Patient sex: M
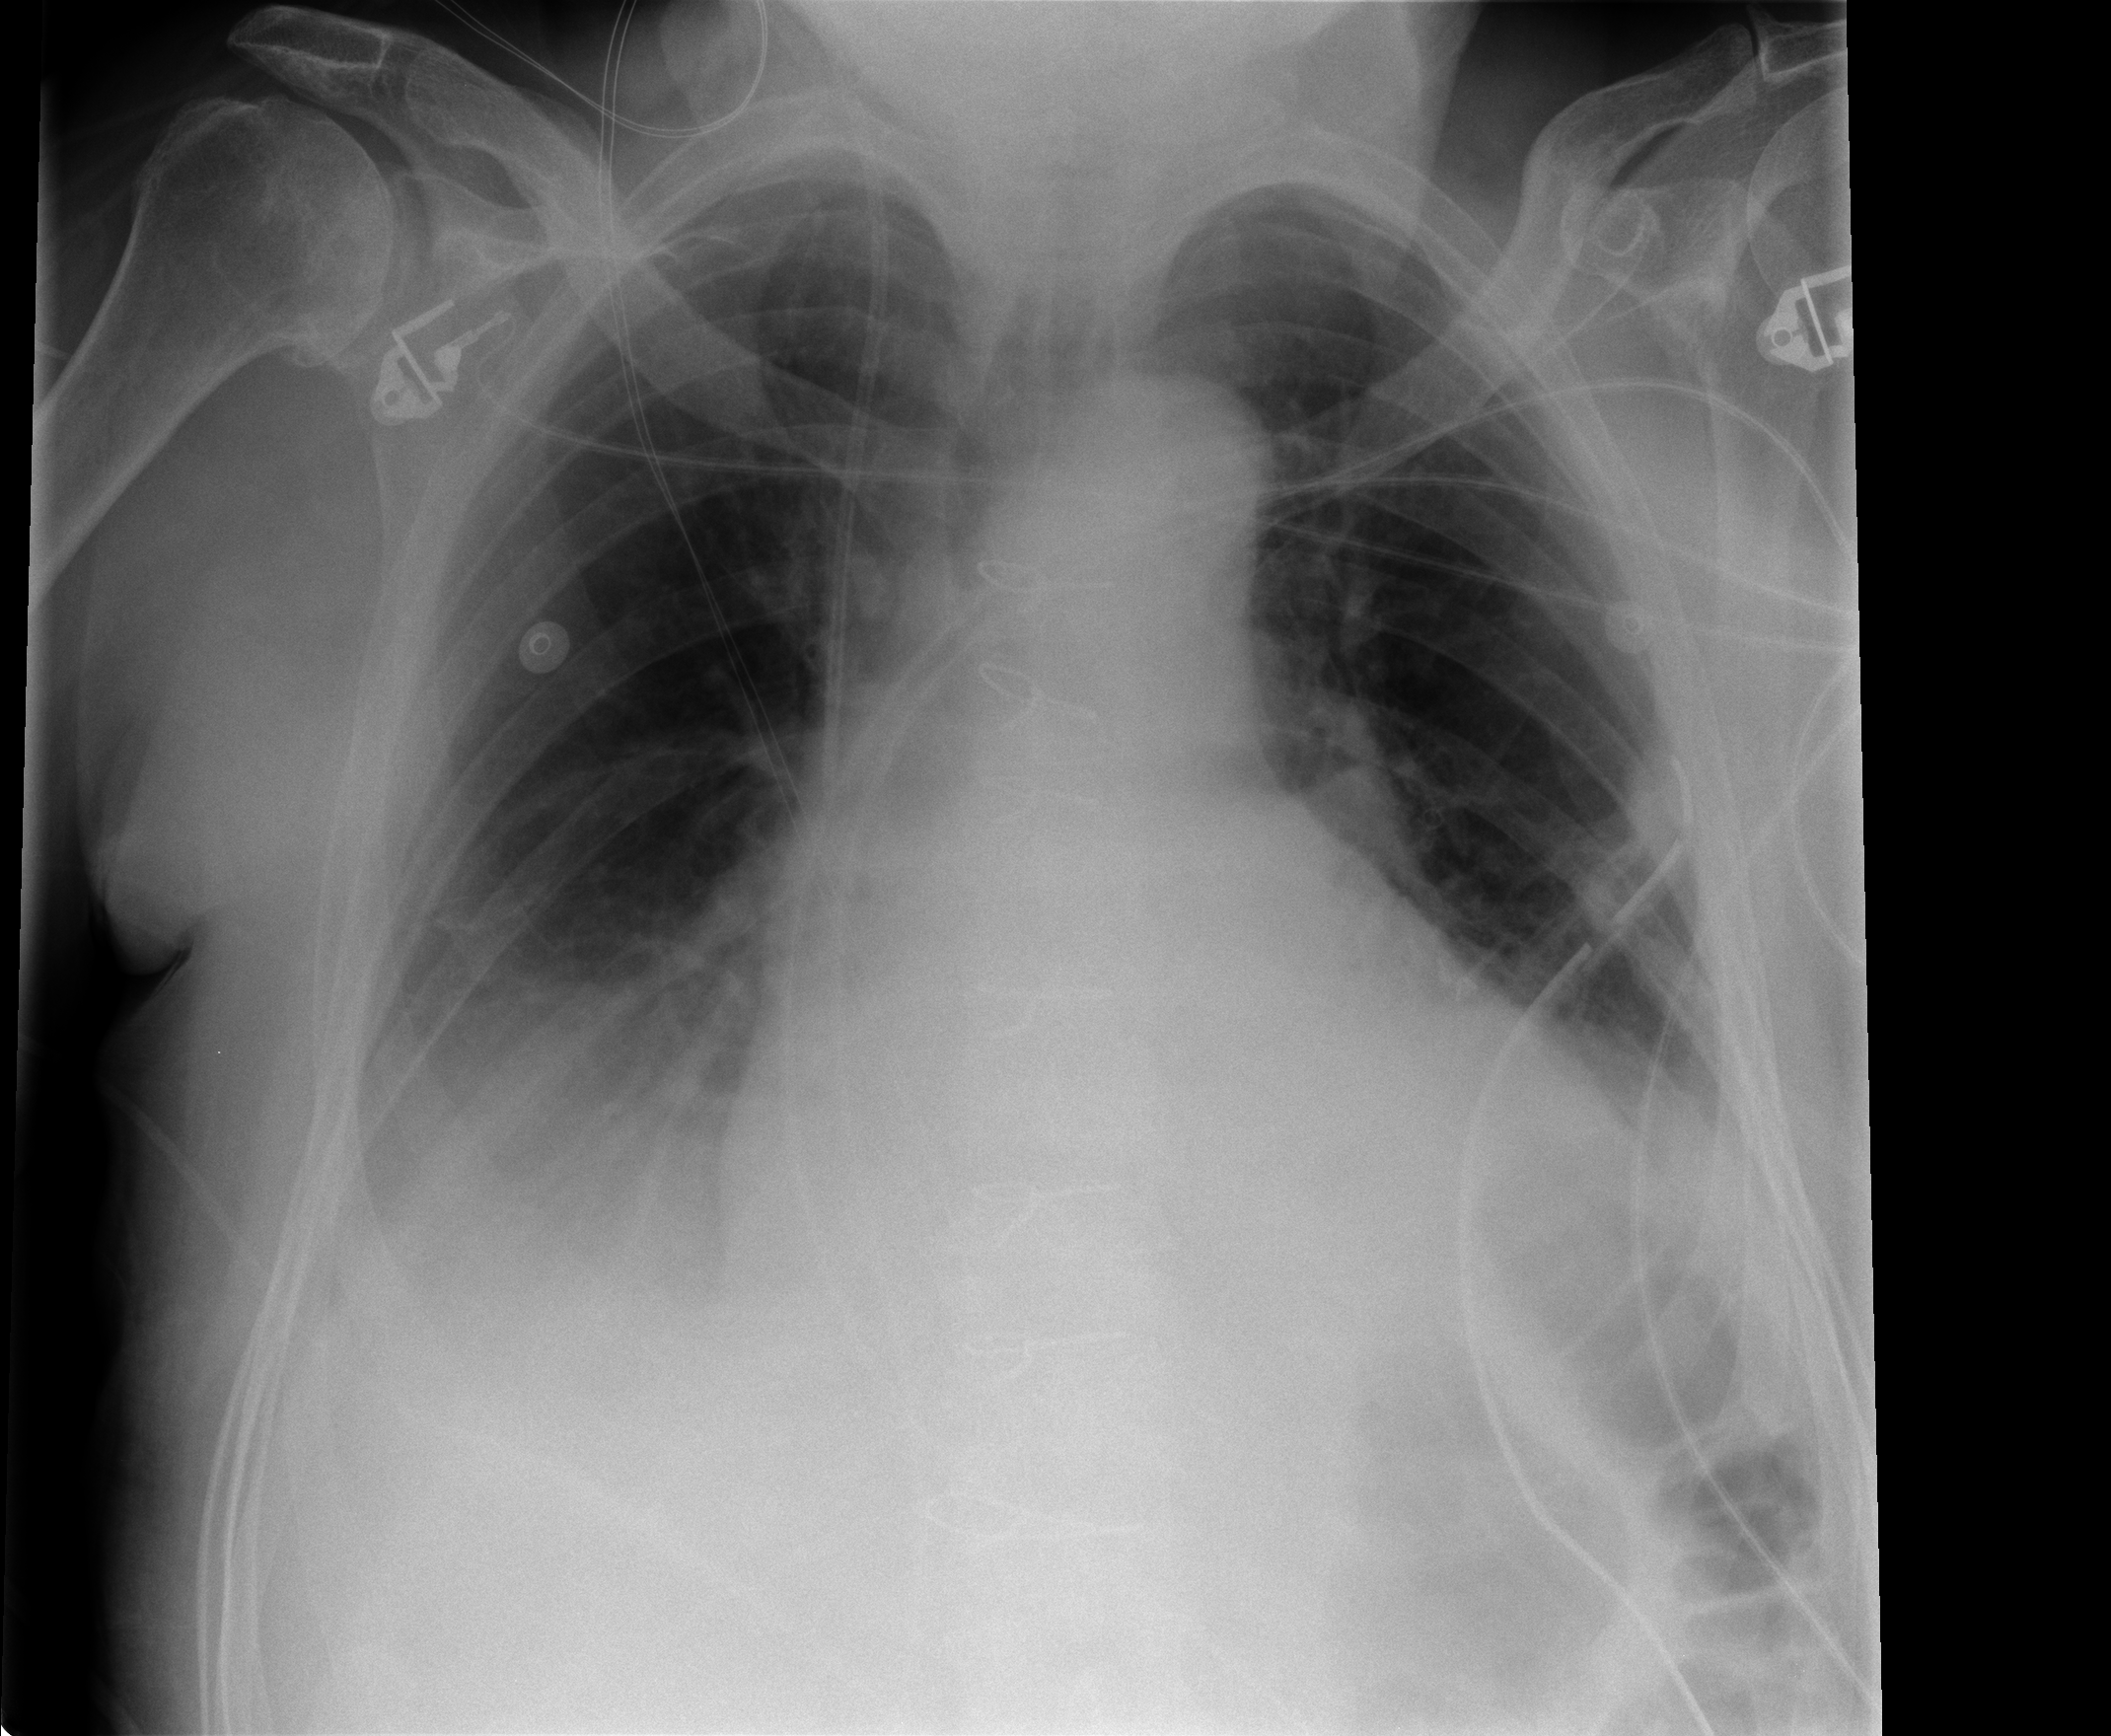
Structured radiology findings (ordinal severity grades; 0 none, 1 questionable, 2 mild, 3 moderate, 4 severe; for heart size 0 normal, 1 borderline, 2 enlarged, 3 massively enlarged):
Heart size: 2
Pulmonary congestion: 1
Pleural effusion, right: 2
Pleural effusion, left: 1
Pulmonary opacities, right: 0
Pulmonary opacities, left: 0
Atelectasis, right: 2
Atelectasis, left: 2